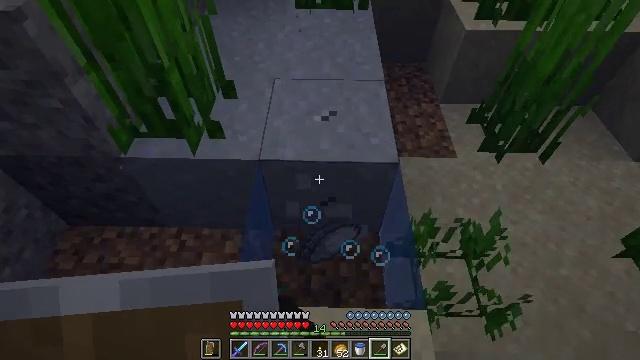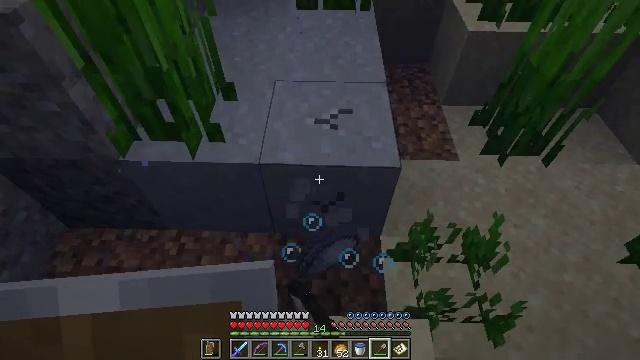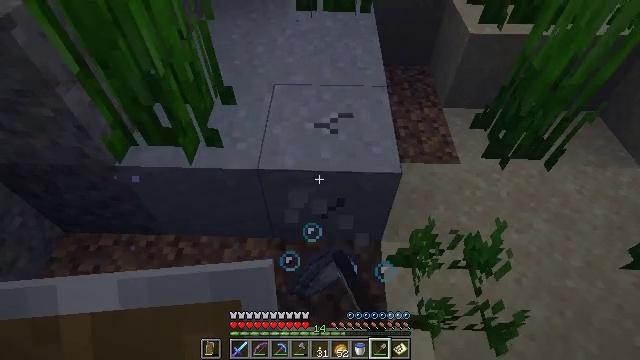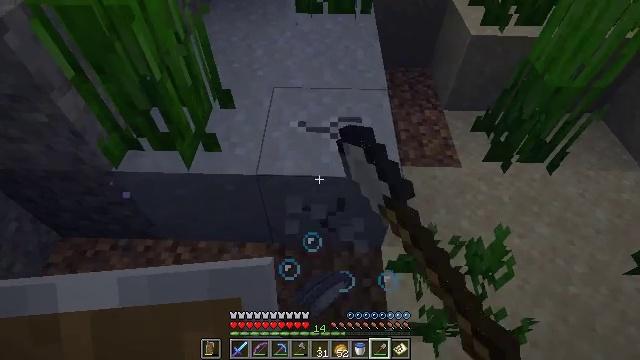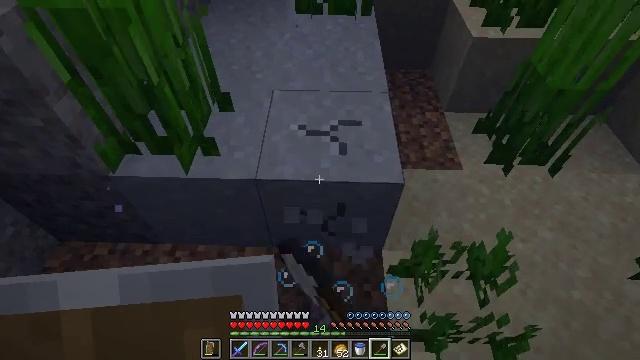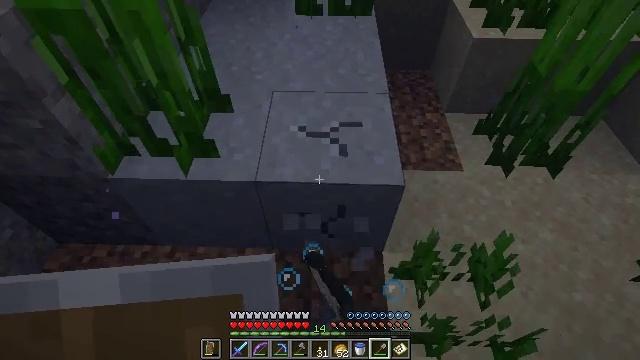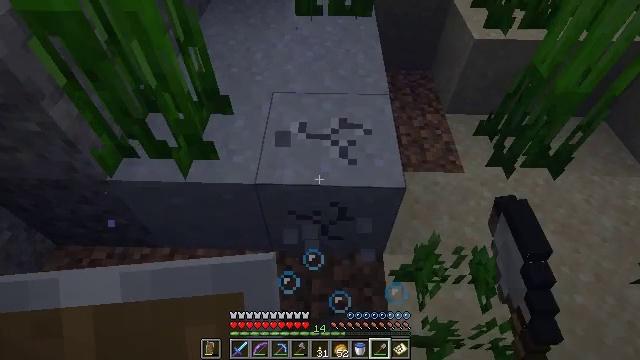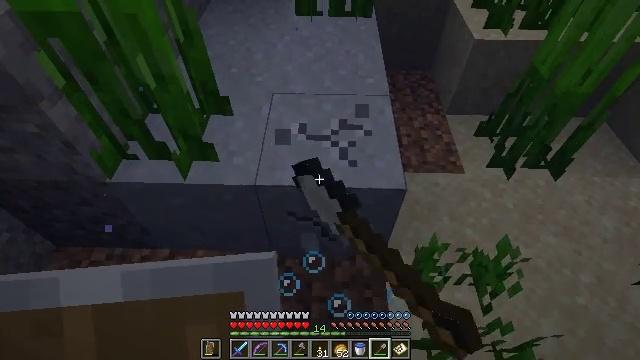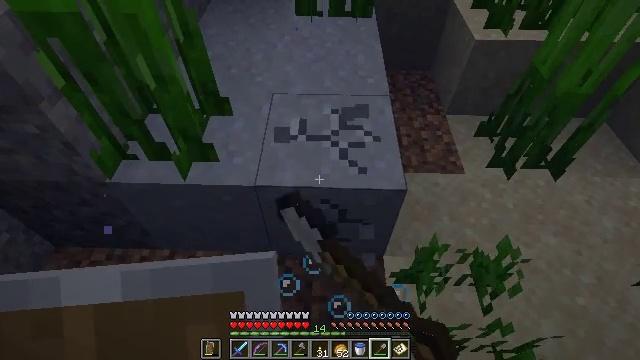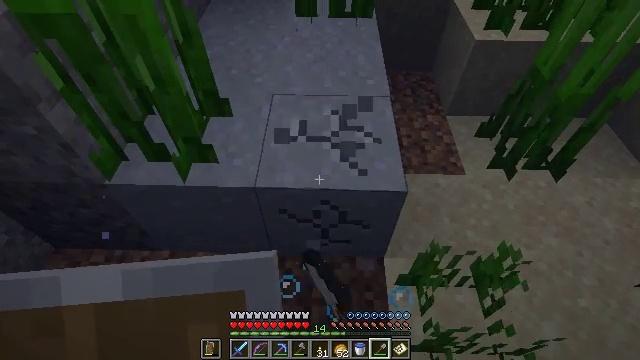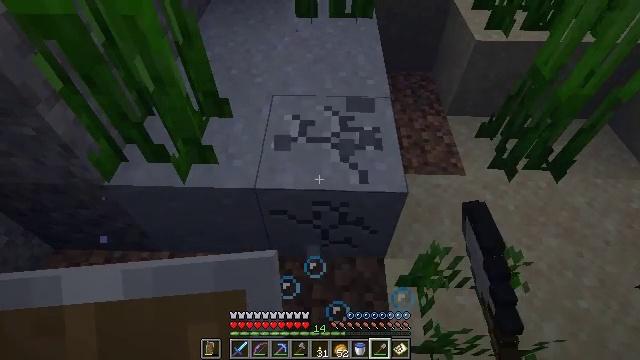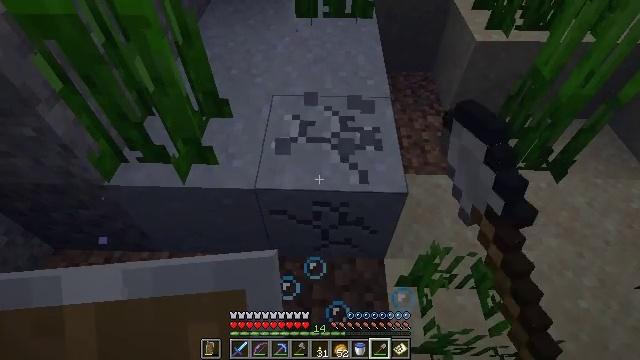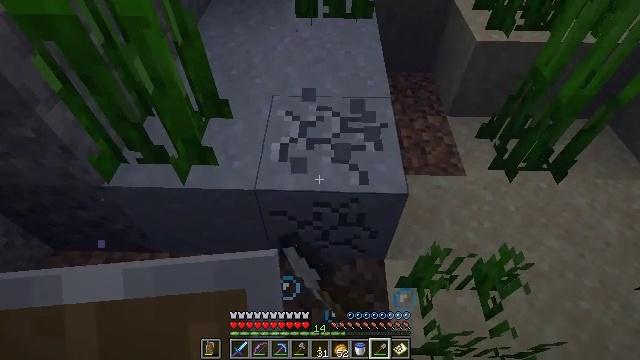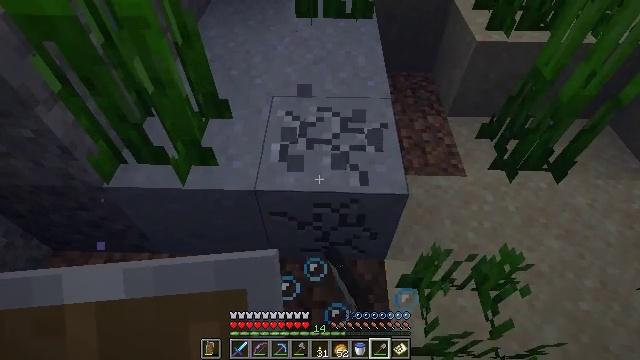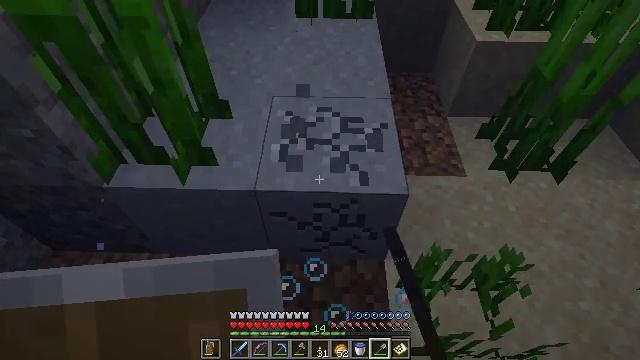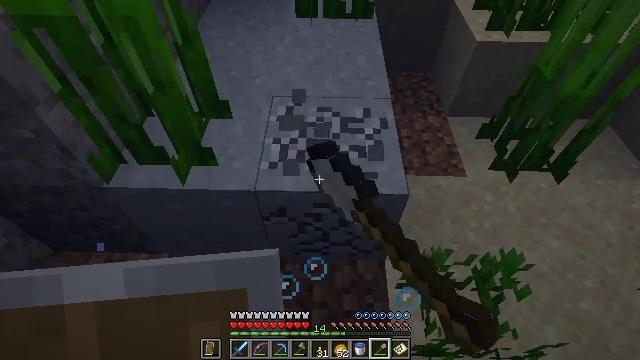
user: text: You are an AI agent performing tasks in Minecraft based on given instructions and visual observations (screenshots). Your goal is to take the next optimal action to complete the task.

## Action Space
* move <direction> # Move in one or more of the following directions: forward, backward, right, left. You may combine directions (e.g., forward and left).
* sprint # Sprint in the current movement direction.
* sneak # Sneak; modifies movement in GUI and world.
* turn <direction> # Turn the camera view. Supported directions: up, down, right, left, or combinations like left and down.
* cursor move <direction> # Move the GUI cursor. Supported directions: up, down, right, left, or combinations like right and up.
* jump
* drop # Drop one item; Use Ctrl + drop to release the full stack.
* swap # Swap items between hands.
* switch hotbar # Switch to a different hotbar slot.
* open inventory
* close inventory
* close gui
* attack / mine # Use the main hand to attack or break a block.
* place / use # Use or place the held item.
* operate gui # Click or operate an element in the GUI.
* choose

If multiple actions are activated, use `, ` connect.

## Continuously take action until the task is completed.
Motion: motion action
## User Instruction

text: Gather clay blocks.
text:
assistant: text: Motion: attack / mine
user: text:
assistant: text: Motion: attack / mine
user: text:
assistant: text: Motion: attack / mine
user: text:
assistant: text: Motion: attack / mine
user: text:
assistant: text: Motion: attack / mine
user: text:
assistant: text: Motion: attack / mine
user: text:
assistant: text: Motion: attack / mine
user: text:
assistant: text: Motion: attack / mine
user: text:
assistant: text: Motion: attack / mine
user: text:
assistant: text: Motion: attack / mine
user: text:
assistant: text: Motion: attack / mine
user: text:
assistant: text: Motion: attack / mine
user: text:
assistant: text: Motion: attack / mine
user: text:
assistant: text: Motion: attack / mine
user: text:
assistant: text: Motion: attack / mine
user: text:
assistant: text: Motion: attack / mine
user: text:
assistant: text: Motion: attack / mine
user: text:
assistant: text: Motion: attack / mine
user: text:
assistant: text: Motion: attack / mine
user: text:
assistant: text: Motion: attack / mine
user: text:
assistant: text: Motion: attack / mine
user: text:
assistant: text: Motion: attack / mine
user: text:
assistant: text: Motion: attack / mine
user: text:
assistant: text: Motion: turn left, attack / mine
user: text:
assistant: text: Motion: turn left and down, attack / mine
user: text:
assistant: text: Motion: attack / mine
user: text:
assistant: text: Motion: attack / mine
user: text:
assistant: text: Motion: attack / mine
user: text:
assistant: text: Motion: attack / mine
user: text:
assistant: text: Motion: attack / mine